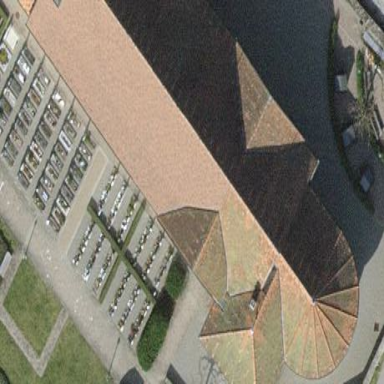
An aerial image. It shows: Building with red roof.